Question: For some mysterious reason, whenever I run grep from a "standalone" shell script as opposed to a simple function, the coloring of the output is not preserved.
This is best illustrated with an example:

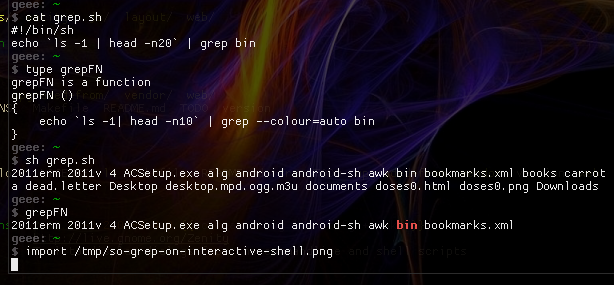
Answer: You should try in your script :
'''
grep --color
'''
But please, no need to
'''
echo 'ls' | grep ".txt"
'''
just
'''
ls -1 | grep --color ".txt"
'''
or
'''
printf '%s
' | grep --color ".txt"
'''
See <URL>
To change the defautl colors of grep, see 'man grep' and search 'GREP_COLORS'